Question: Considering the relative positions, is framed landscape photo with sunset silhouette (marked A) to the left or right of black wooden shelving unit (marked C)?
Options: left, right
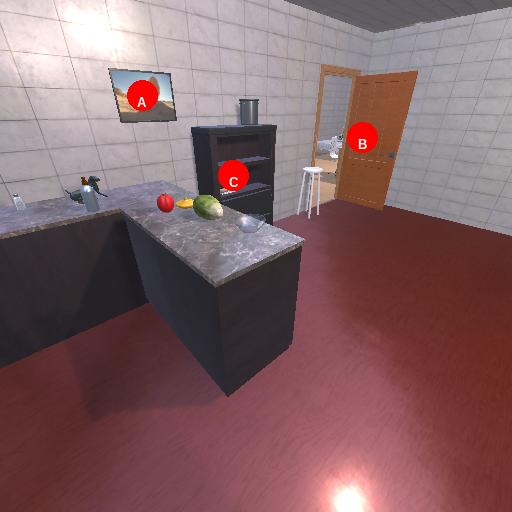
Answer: left